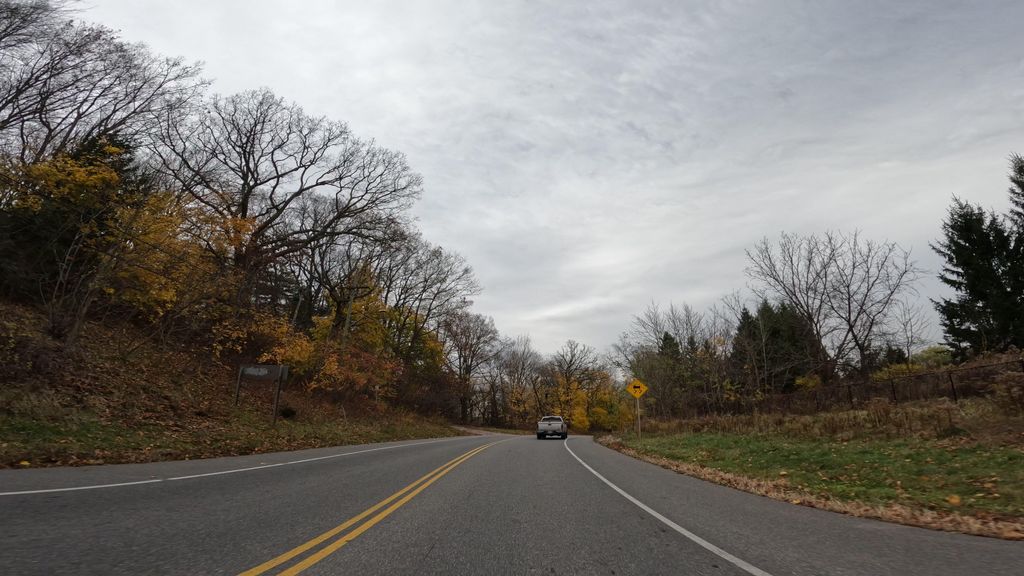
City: hamilton